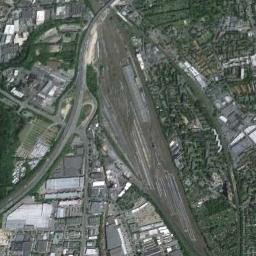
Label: railway_station